Question: I am sure that there are some posts about it, and I skimmed through them before, but now I cannot find them.
I want to detect the action when the user swipes the viewpager from edge of a page (such as left edge). I want to do some special handling for this kind of swipe, such as showing menu.
Is there any ViewPager built-in(?) support for it? I vaguely remembered it is. Otherwise, I have to implement my own logic to detect those action.
Can anyone point me some info?

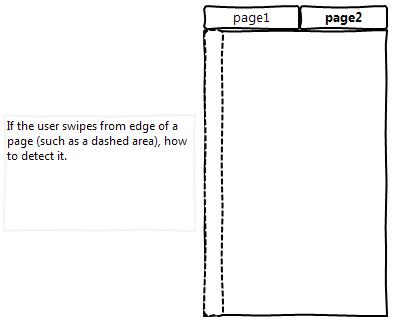
Answer: I think, you should override few methods of the container of your ViewPager. For example if it is LinearLayout
'''
public class Liner extends LinearLayout {
public Liner(Context context, AttributeSet attrs, int defStyle) {
super(context, attrs, defStyle);
// TODO Auto-generated constructor stub
}
//Remember start points
float mInitX;
float mInitY;
// TouchSlop value
float mSomeValue=20F;
//
boolean mCatched=false;
@Override
public boolean onInterceptTouchEvent(MotionEvent ev) {
switch (ev.getAction()) {
case MotionEvent.ACTION_DOWN:
mInitX=ev.getX();
mInitY=ev.getY();
break;
default:
break;
}
mCatched=mInitX<10 && Math.abs(ev.getX()-mInitX)>mSomeValue;
return mCatched;
}
@Override
public boolean onTouchEvent(MotionEvent event) {
if(mCatched){
//Do all you want here
}
return true;
}
'''
}
If you combine with <URL> you may have good result. But best way to use DrawerLayout.
Good luck!